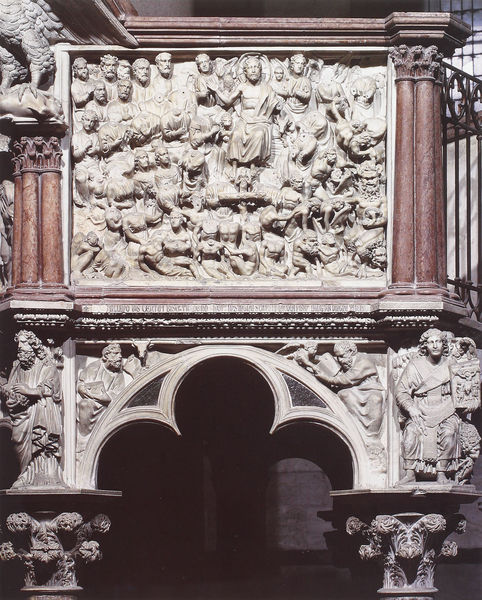
Titel: Kanzel
Künstler: Niccolò Pisano
Standort: Pisa, Baptisterium (EU - I - Toskana)
Schlagwörter: menschen, männer, säule, säulen, tür, tiere, rahmen, stein, kirche, renaissance, skulptur, relief, bogen, italien, rundbogen, thron, detail, geländer, foto, religion, torbogen, kapitelle, kapitell, kanzel, christus, jesus, jesus christus, ionisch, antik, jüngstes gericht, griechenland, dorisch, korinthisch, masswerk, lehre, retter, pisano, steinhauer, bergpredigt, steinbildhauerei, offener vierpass, hjesus, korinthosch